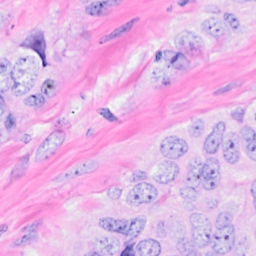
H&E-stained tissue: Breast